Question: I want to create circular borders around the icons as shown in the image.

'''
Container(
margin: EdgeInsets.all(20),
padding: EdgeInsets.all(10),
decoration: BoxDecoration(
borderRadius: BorderRadius.circular(100),
color: Colors.white,
border: Border.all(
width: 2
)
),
child: Icon(Icons.arrow_downward,color: Colors.white,),
)
'''
I don't need cuts in the circular borders as they are shown in the image but the complete circular border, I have also tried this code =><URL>
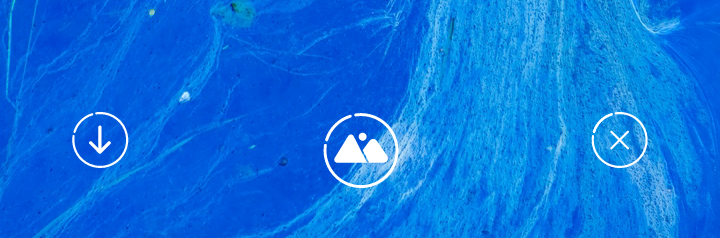
Answer: I am doing some mistakes in my above code. but I have figured out and here is the new code.
'''
Container(
margin: EdgeInsets.all(20),
padding: EdgeInsets.all(10),
decoration: BoxDecoration(
borderRadius: BorderRadius.circular(100),
border: Border.all(width: 2, color: Colors.white)),
child: Icon(
Icons.cancel,
color: Colors.white,
),
)),
'''
Also if you want to make complete Widget clickable then you can use it like this.
'''
GestureDetector(
onTap: () {
//Navigator.of(context).pop();
},
child: new Align(
alignment: Alignment.bottomRight,
child: Container(
margin: EdgeInsets.all(20),
padding: EdgeInsets.all(10),
decoration: BoxDecoration(
borderRadius: BorderRadius.circular(100),
border: Border.all(width: 2, color: Colors.white)),
child: Icon(
Icons.cancel,
color: Colors.white,
),
)),
),
'''